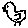
Label: bird